Question:
I have seen a lot of code that uses this 'getForObject()' method that takes a URI and replaces things in '{}' with the numbers at the end of the method.
My question is: what exactly IS 'http://localhost:8080/spring-rest/foos'? Is it a file of some sort? What would it look like in this context.
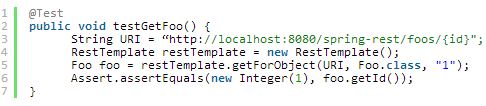
Answer: In your example:
'''
Foo foo = restTemplate.getForObject(URI, Foo.class, "1");
'''
is actually trying to GET a REST resource with an HTTP request.
Under the covers:
1. The URL template is rendered to http://localhost:8080/sping-rest/foos/1
2. The HTTP client issues a GET request to http://localhost:8080/sping-rest/foos/1
3. The REST service can respond with a JSON representation of that resource, such as {"id":1,"content":"Hello, World!"}
4. The HTTP client converts that JSON response into an instance of Foo.class (using message converters)
5. You get an instance of Foo!
The spring.io website <URL> guide.